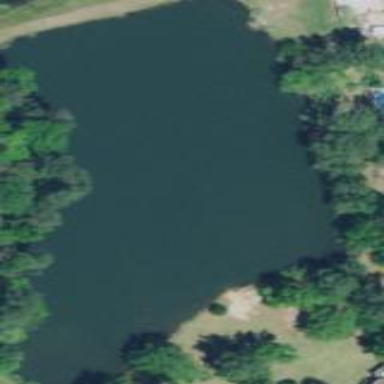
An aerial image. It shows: Serene lake.